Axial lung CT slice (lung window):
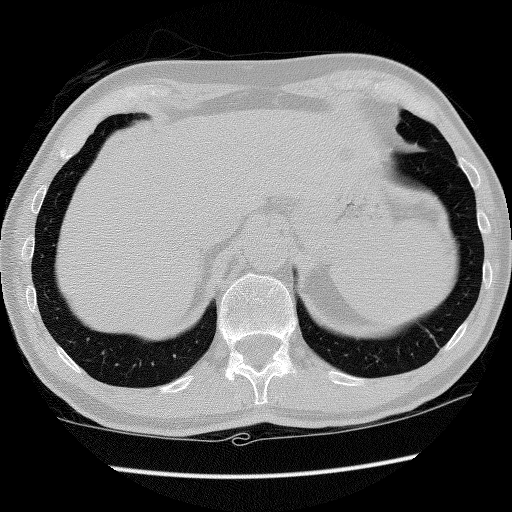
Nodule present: no